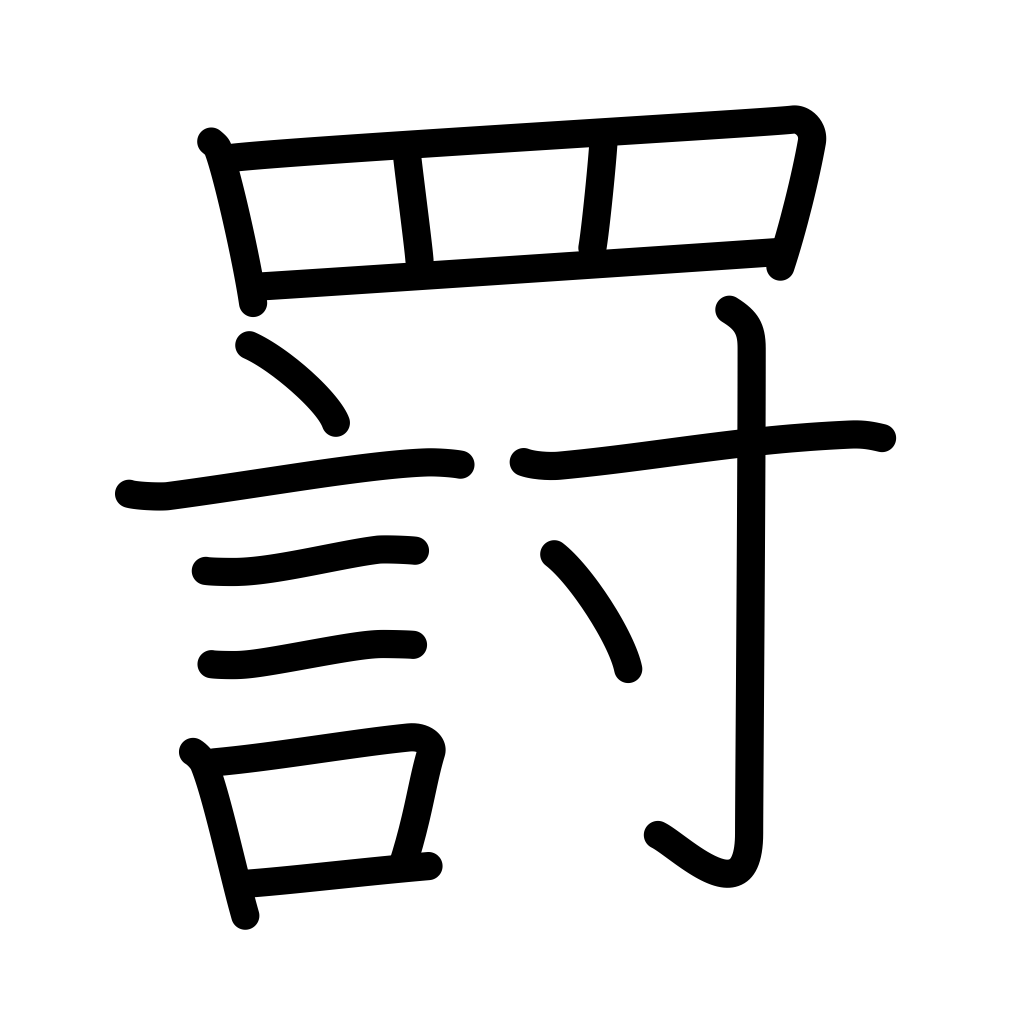
Meaning: punishment, penalty